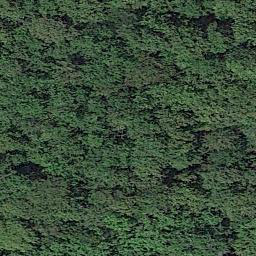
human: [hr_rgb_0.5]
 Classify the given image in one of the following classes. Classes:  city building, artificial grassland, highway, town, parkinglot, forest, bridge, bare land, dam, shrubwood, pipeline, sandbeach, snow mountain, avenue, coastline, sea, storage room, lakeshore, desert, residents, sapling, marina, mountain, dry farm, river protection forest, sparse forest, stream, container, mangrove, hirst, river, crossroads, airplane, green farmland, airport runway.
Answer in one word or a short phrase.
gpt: forest